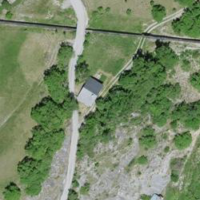
EUNIS habitat code: 44
Species observed at this site:
Emberiza cia